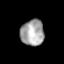
Tissue: prostate
Cell type: Fibroblasts
Senescence score: 0.7111
Nuclear area (px): 599
Mean DAPI intensity: 165.387